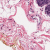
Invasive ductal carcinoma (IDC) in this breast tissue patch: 0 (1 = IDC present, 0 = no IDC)